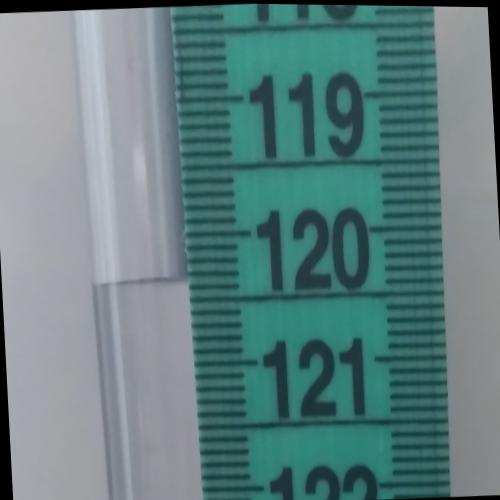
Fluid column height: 120.3 cm